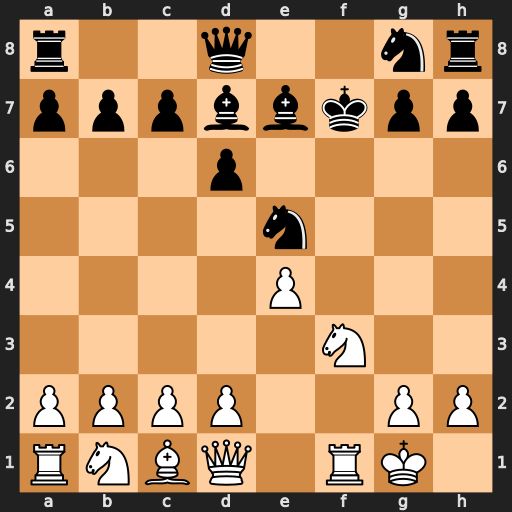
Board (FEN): r2q2nr/pppbbkpp/3p4/4n3/4P3/5N2/PPPP2PP/RNBQ1RK1
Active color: w
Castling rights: -
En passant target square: -
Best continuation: Nxe5+